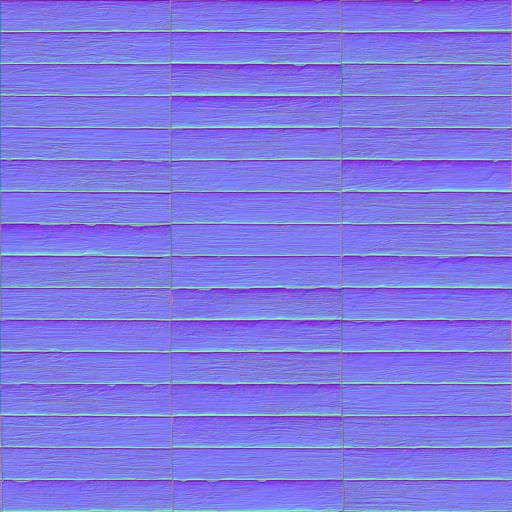
nailed nails planks rough wood wooden